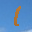
Label: 1